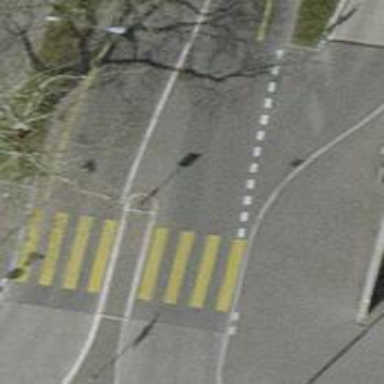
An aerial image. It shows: Zebra crossing with road island.